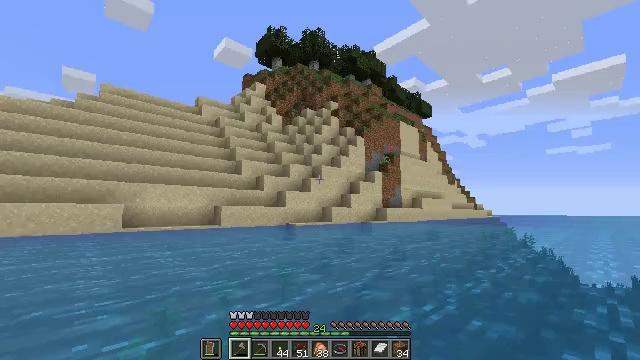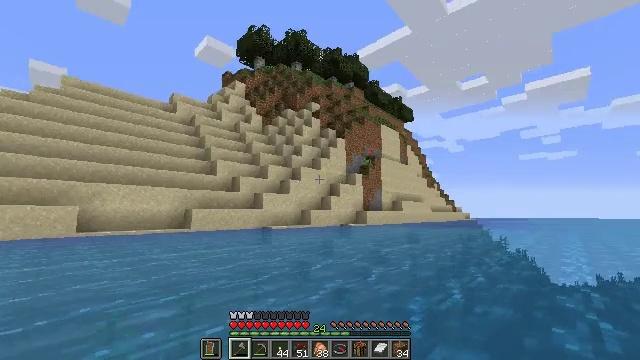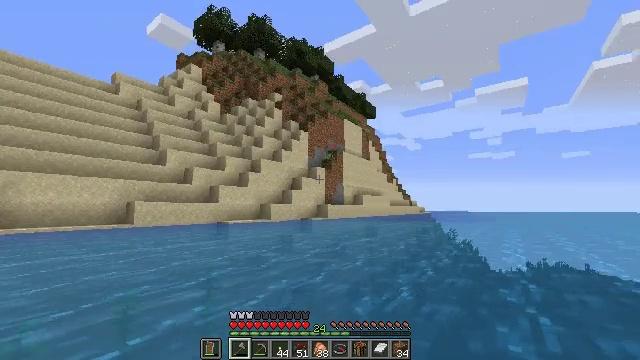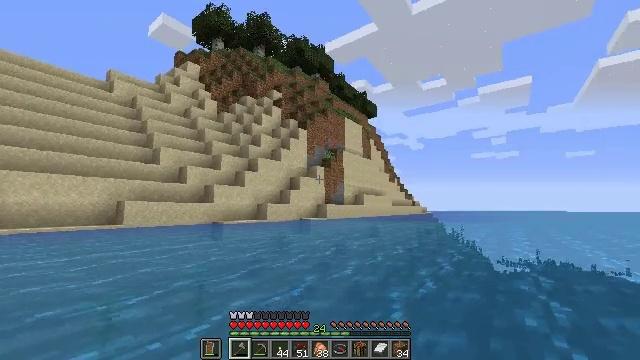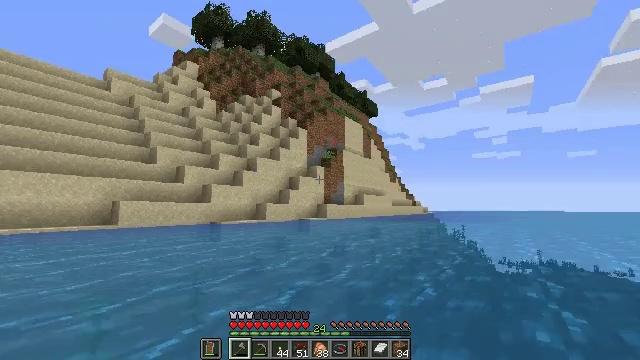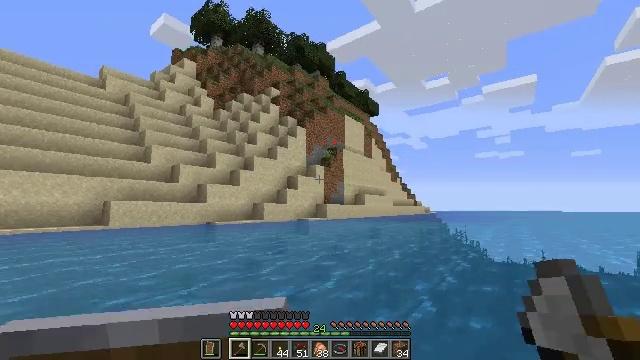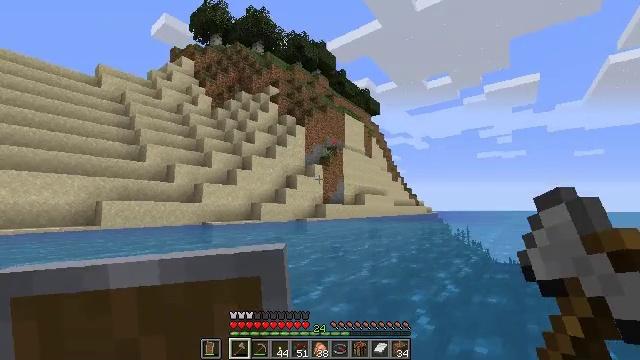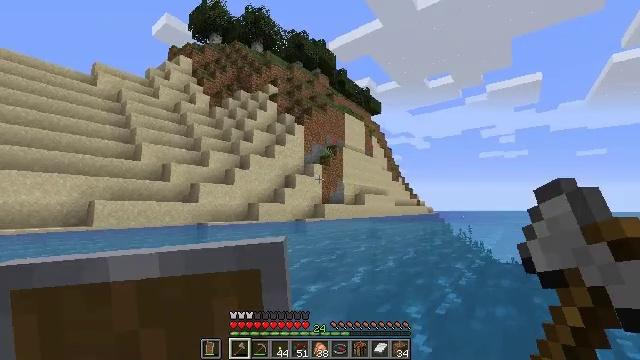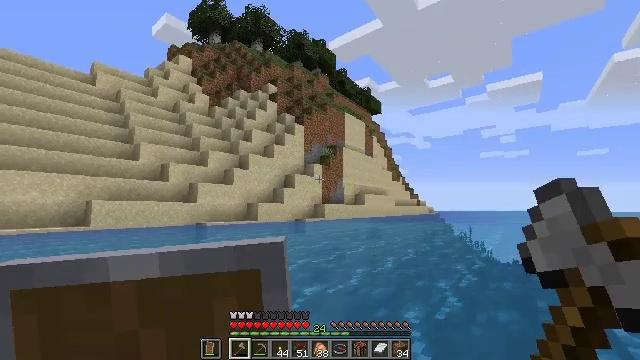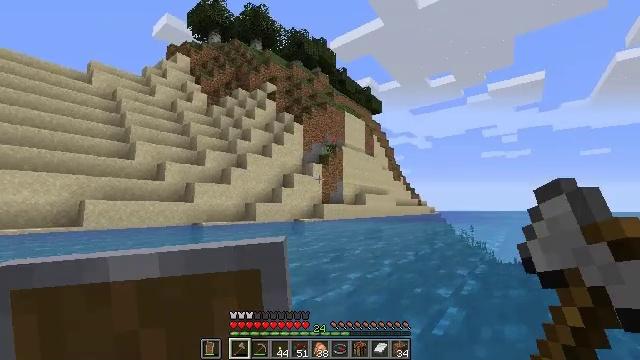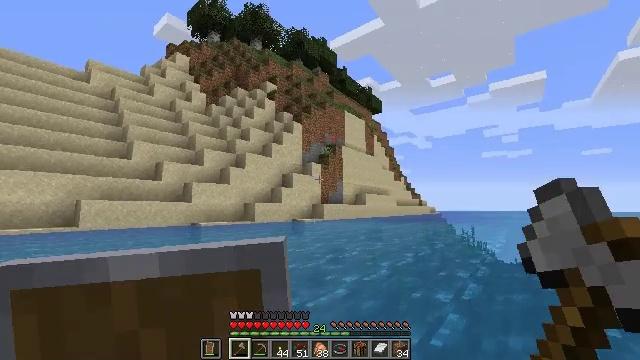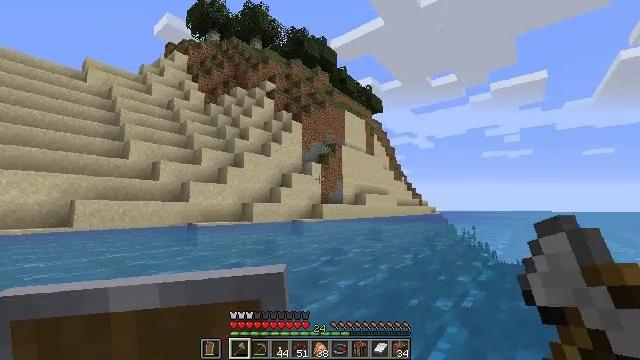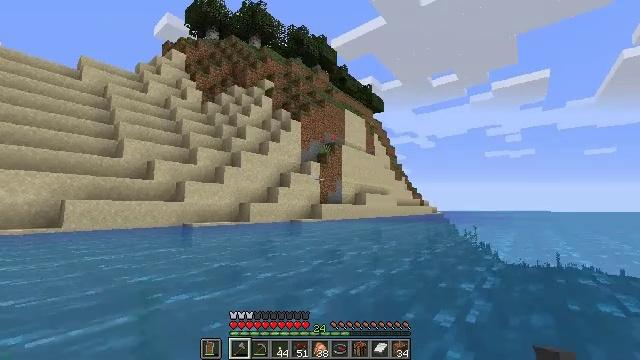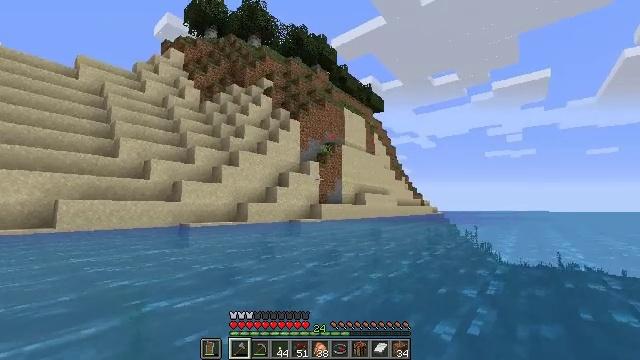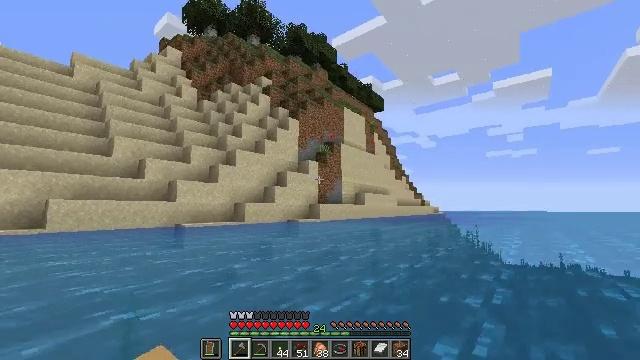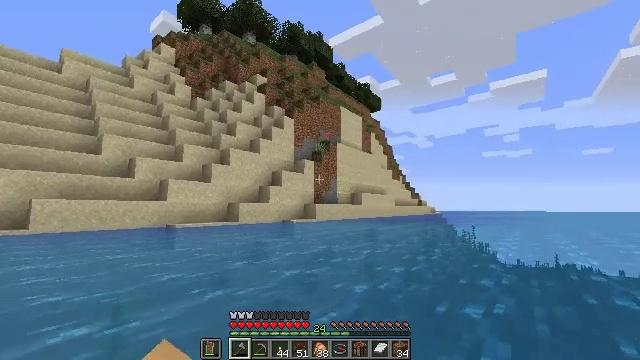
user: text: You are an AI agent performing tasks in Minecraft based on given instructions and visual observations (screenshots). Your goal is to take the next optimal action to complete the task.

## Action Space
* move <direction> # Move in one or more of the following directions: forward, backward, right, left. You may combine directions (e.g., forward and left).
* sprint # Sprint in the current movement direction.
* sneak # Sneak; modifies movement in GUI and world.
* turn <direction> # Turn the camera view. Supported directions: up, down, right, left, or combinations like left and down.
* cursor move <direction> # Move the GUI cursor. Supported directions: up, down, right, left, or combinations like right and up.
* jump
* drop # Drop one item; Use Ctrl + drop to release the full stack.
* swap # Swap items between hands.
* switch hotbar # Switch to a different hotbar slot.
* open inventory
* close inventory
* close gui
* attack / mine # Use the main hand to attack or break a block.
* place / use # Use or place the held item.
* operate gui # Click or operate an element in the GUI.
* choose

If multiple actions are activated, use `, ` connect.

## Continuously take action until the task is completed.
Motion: motion action
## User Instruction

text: Mine underwater sea pickle.
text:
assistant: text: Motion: move forward
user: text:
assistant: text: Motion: move forward, turn right and down
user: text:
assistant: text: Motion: no_op
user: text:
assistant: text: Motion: no_op
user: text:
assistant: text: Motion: no_op
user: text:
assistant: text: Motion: no_op
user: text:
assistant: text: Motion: no_op
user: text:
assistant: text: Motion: no_op
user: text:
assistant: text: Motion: no_op
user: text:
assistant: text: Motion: move forward
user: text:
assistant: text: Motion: move forward
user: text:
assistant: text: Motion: move forward
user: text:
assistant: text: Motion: move forward
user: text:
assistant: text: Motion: move forward and move right
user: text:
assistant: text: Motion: move forward and move right
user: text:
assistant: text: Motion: move forward and move right, turn down
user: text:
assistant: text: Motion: move forward and move right, turn down
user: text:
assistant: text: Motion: move forward, turn down
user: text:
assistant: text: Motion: move forward
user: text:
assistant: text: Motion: move forward
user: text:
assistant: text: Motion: move forward
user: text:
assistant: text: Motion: move forward
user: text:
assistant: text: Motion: move forward
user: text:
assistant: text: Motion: move forward
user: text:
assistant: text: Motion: move forward
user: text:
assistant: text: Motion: move forward, turn left
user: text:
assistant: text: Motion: move forward, turn left
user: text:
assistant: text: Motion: move forward and move left
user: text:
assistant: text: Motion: move forward and move left
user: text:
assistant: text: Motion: move forward